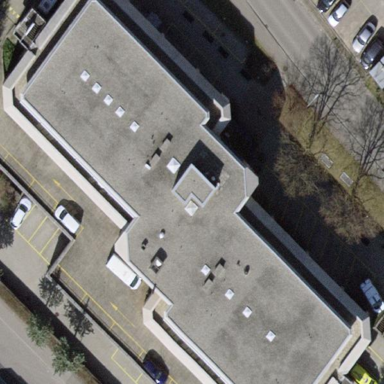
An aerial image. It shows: Multi-storey parking building.